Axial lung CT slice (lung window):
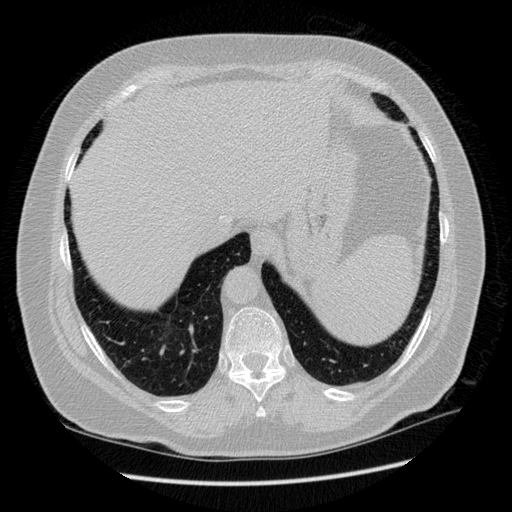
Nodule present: no